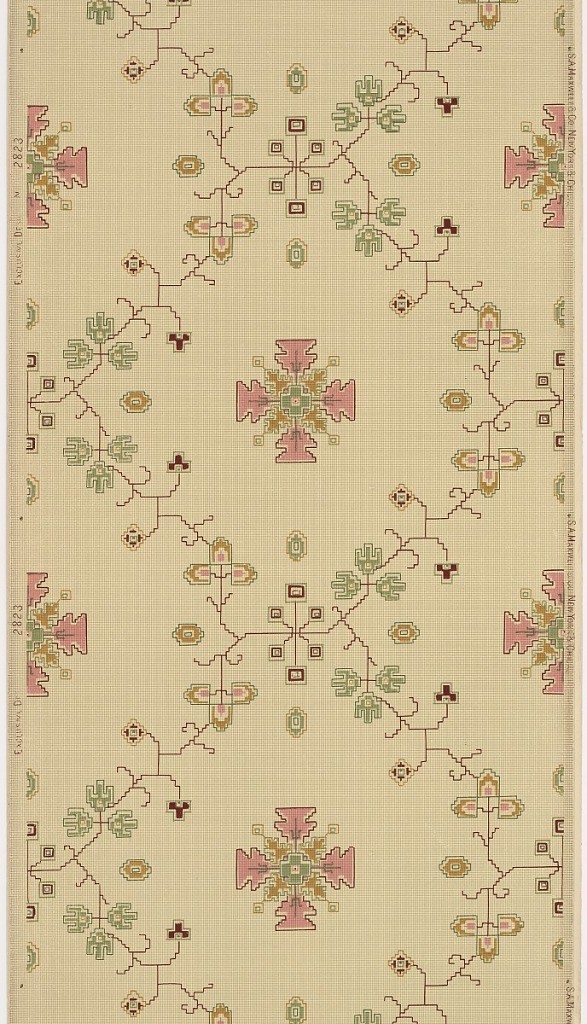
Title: Ceiling paper
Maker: Maxwell & Co., S.A., Chicago, Illinois, USA
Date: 1905–1915
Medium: Machine-printed paper
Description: On tan ground, red thin trellis pattern with jagged edges and cross-shaped medallions in pink and mustard orange. Printed on tan ground.